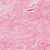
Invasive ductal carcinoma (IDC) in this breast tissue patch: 0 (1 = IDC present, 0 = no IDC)